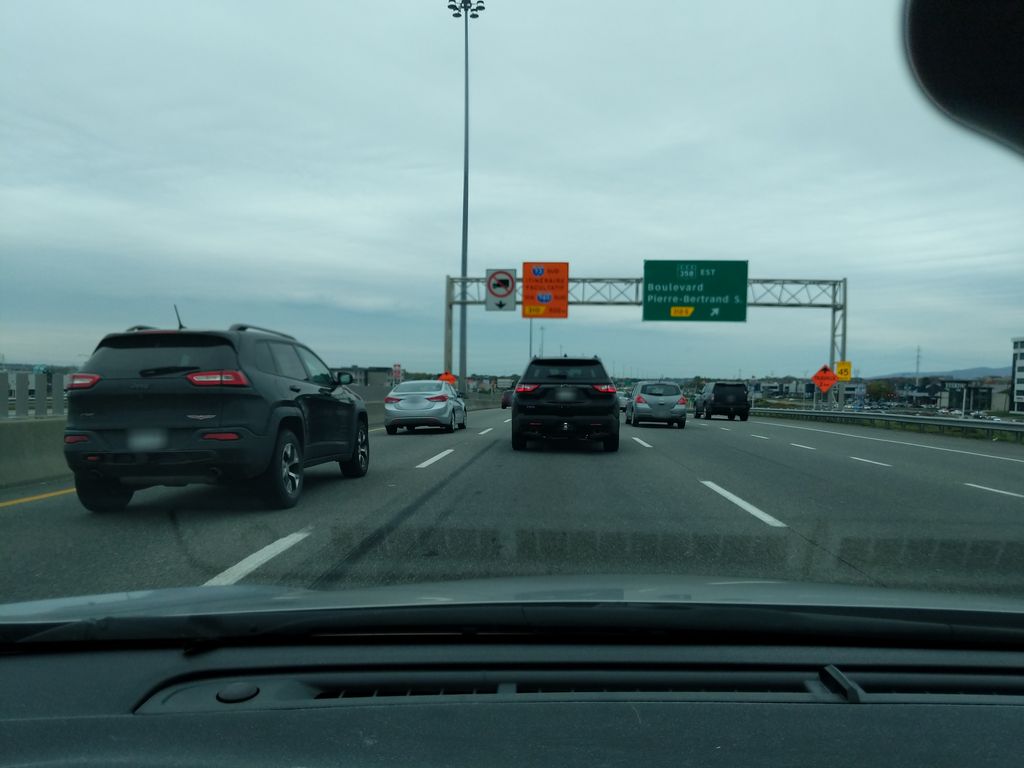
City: quebec_city